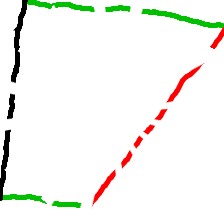
Shape: trapezoid